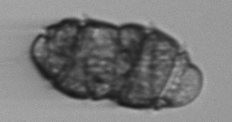
Label: Margalefidinium